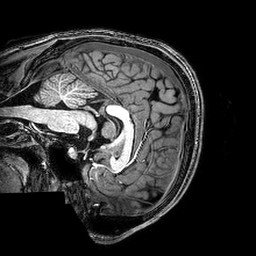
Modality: T1w
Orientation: sagittal
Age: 21
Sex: male
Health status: healthy
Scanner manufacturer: philips
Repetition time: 0.008146 s
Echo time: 0.00373 s